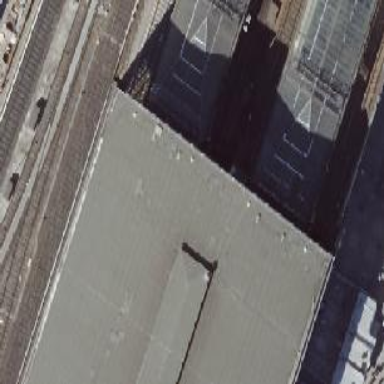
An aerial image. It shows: Close-up of railway platform edge.